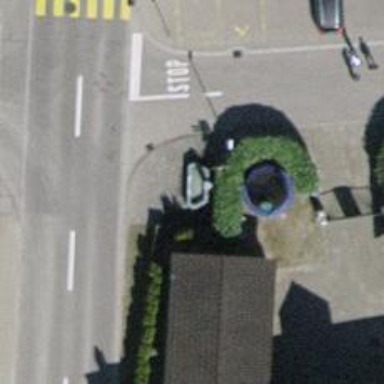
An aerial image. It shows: Fountain.